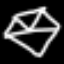
Label: diamond